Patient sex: M
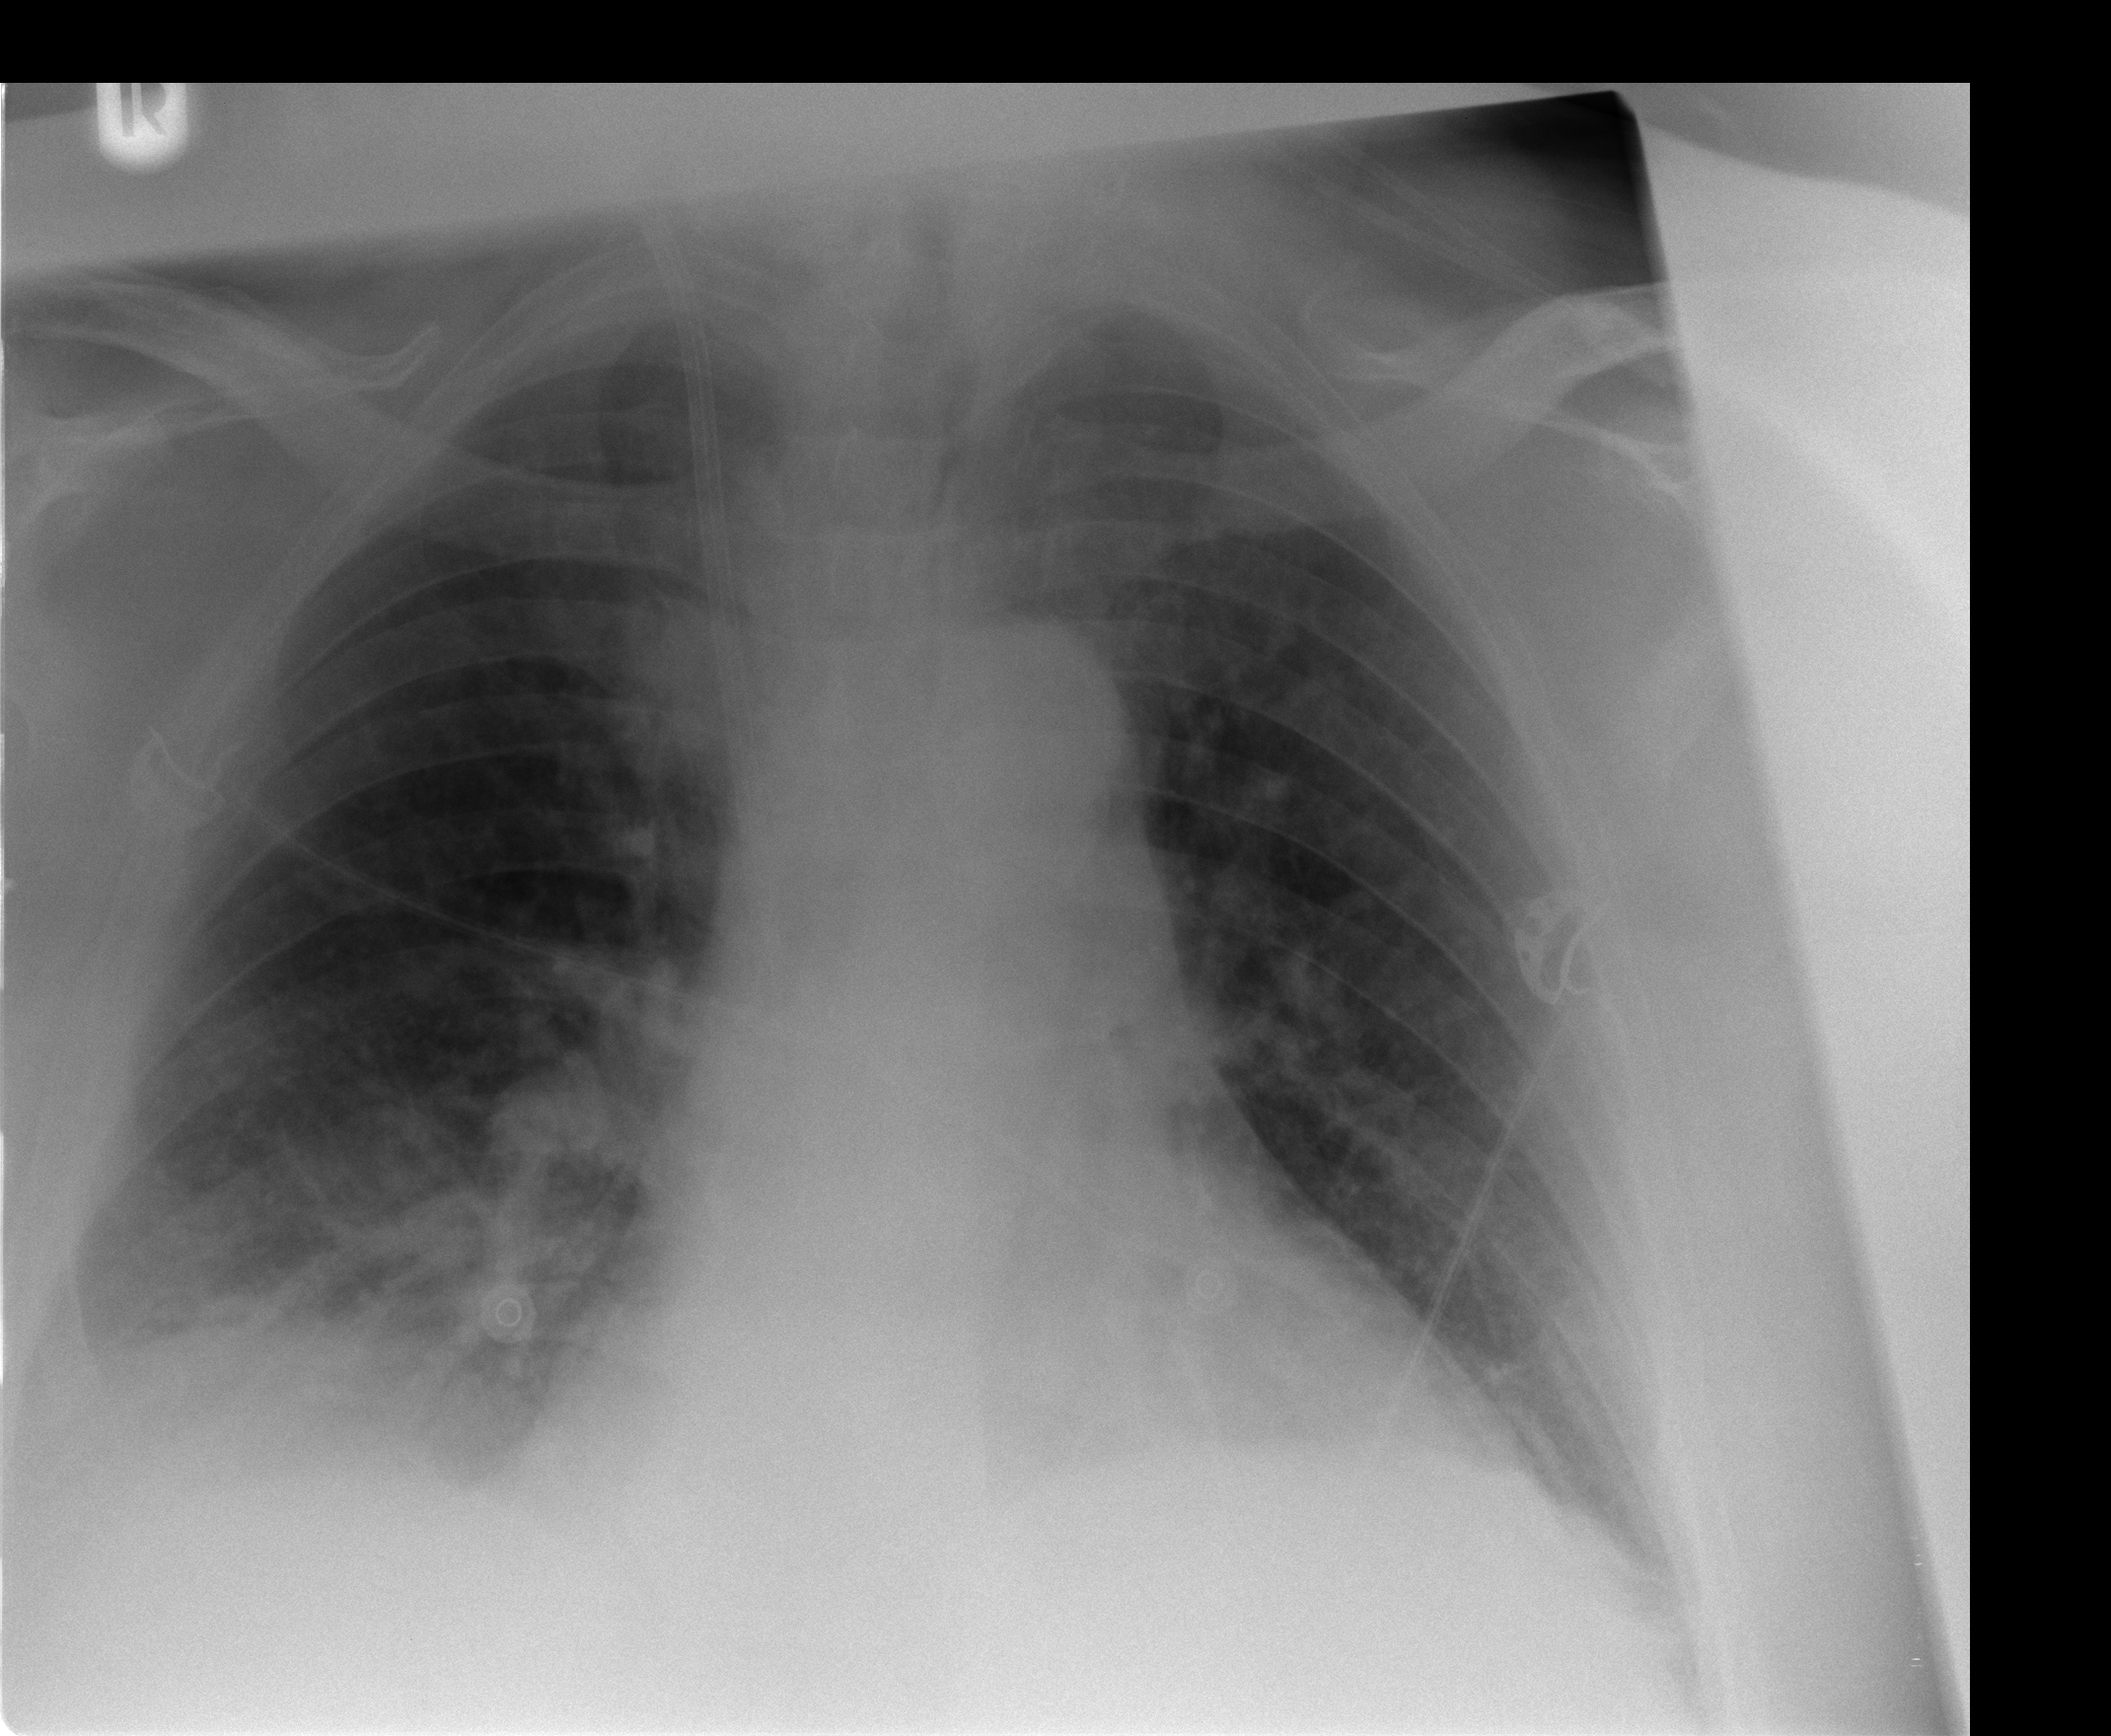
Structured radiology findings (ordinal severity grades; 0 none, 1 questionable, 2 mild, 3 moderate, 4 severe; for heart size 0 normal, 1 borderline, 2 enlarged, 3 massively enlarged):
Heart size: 0
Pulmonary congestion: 2
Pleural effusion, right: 2
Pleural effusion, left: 0
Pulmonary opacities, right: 0
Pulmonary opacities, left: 0
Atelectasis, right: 2
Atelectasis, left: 1